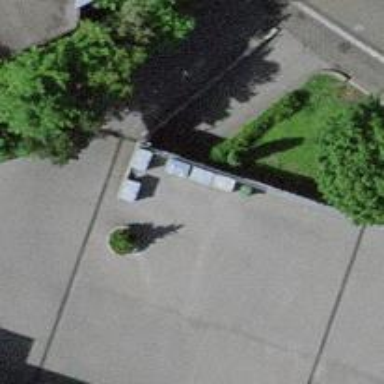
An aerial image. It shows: Parking entrance.